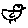
Label: bird